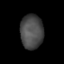
Tissue: lung
Cell type: Epithelial cells
Senescence score: 0.1354
Nuclear area (px): 769
Mean DAPI intensity: 73.978